Question: I wanted to represent a table. I have a parent container in a LinearLayout with vertical orientation and each row is further represented by a LinearLayout with horizontal orientation & weight of 100. I have used weight to ensure that the left side column and right side columns get 50% of screen width. But the columns on the right side are not properly aligned for some rows. What can I do to properly align them as in a table?
This is how my code appears for each LinearLayout row represented below
'''
<LinearLayout
android:orientation="horizontal"
android:weightSum="100"
android:layout_width="match_parent"
android:layout_height="wrap_content">
<TextView
android:layout_weight="50"
android:layout_width="wrap_content"
android:layout_height="wrap_content"
android:text="BOM ID"
android:id="@+id/tvBOMID" />
<EditText
android:layout_width="wrap_content"
android:layout_height="wrap_content"
android:id="@+id/etBOMID"
android:hint="BOM ID"
android:layout_weight="50" />
</LinearLayout>
'''

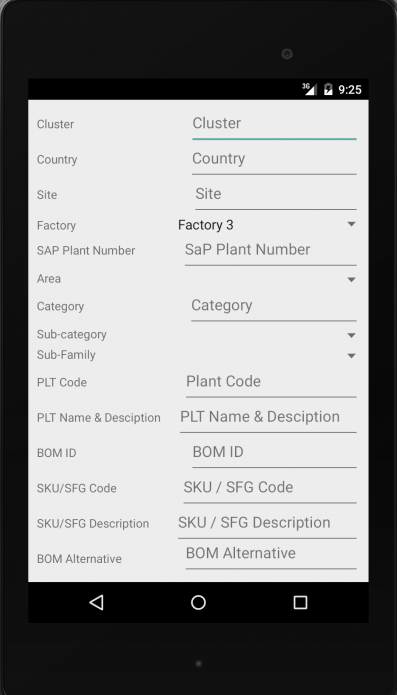
Answer: Simply give 1-1 equal weight to TextView,EditText and set width as 0dp :
'''
<LinearLayout
android:orientation="horizontal"
android:layout_width="match_parent"
android:layout_height="wrap_content">
<TextView
android:layout_weight="1"
android:layout_width="0dp"
android:layout_height="wrap_content"
android:text="BOM ID"
android:id="@+id/tvBOMID" />
<EditText
android:layout_width="0dp"
android:layout_height="wrap_content"
android:id="@+id/etBOMID"
android:hint="BOM ID"
android:layout_weight="1" />
</LinearLayout>
'''